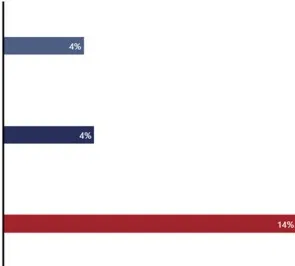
Portion of Canadian adults who have ever had virtual video visit.
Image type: chart (chart)